Field crop: maize
Growth stage: 1
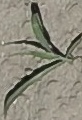
Species: sorghum